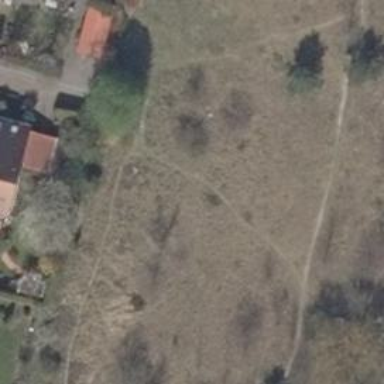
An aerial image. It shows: Path covered with grass.